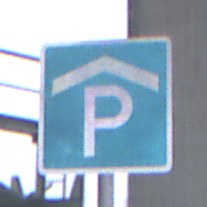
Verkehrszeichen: Parkhaus
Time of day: MorningAfternoon
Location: Outdoor (Suburban)
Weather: Overcast
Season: NotSpecified
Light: Natural